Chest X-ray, PA view. Patient: 32 years old, sex F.
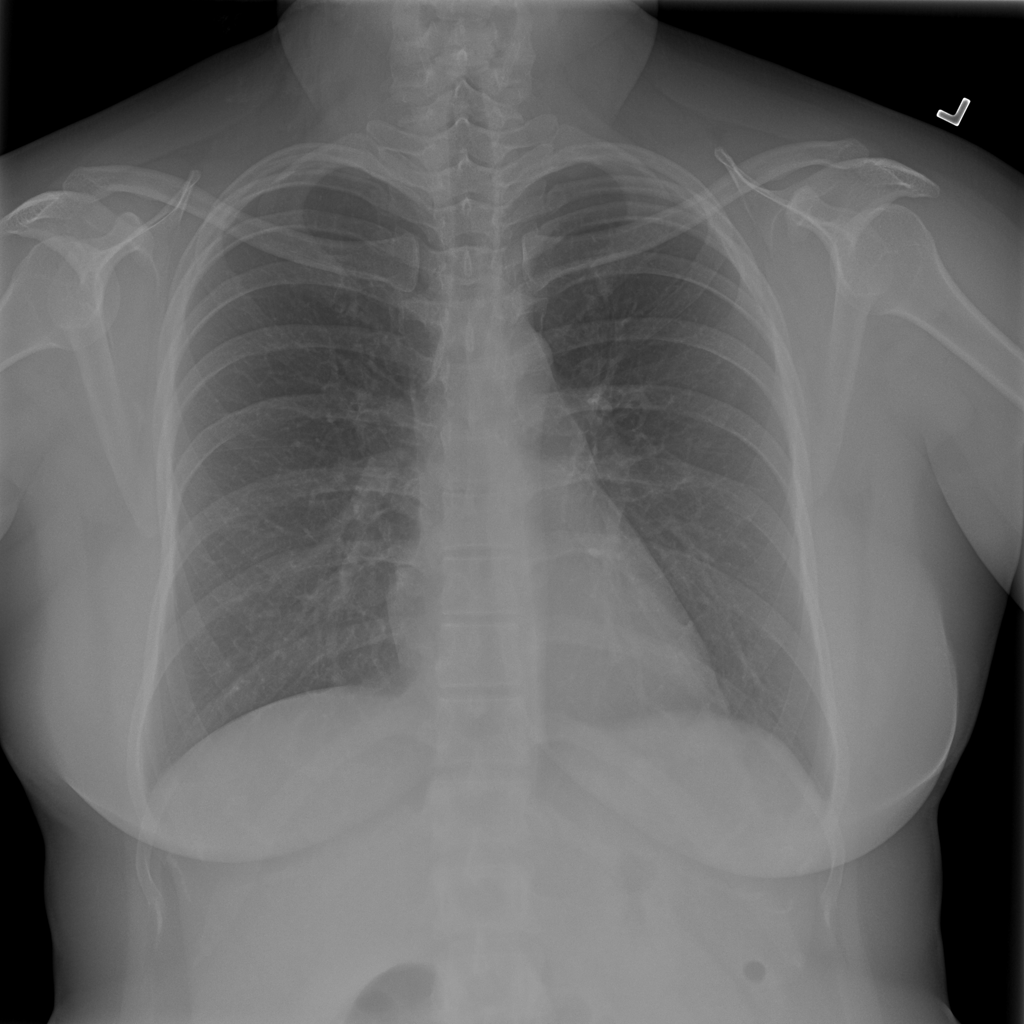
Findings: No Finding